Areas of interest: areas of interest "Gu Yi School"
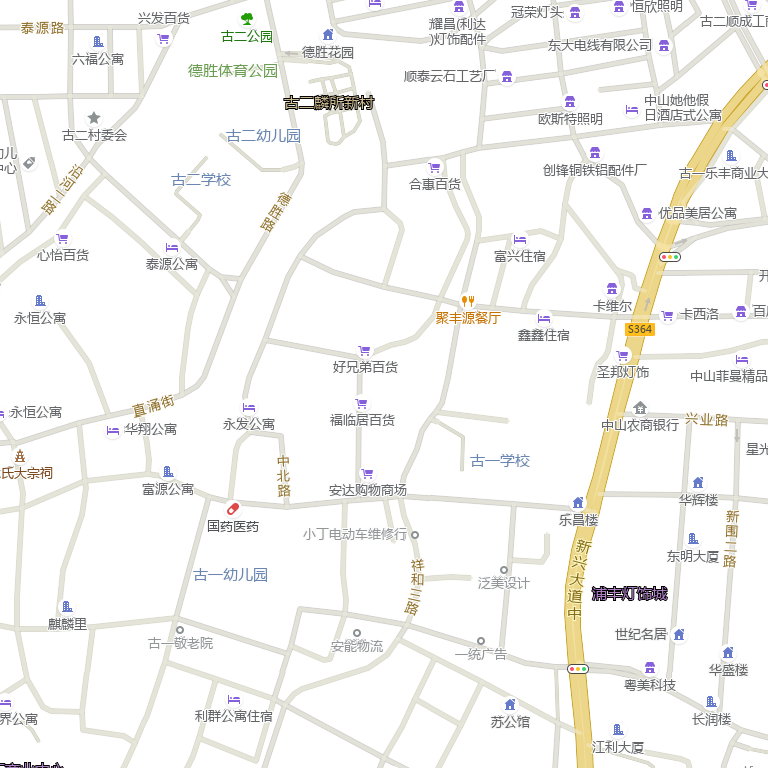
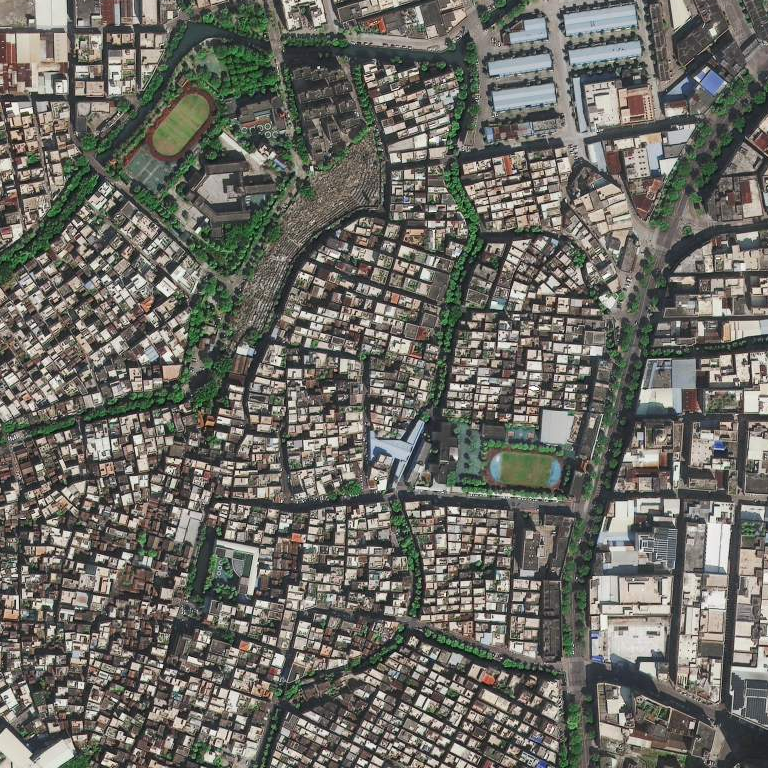